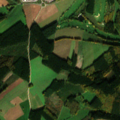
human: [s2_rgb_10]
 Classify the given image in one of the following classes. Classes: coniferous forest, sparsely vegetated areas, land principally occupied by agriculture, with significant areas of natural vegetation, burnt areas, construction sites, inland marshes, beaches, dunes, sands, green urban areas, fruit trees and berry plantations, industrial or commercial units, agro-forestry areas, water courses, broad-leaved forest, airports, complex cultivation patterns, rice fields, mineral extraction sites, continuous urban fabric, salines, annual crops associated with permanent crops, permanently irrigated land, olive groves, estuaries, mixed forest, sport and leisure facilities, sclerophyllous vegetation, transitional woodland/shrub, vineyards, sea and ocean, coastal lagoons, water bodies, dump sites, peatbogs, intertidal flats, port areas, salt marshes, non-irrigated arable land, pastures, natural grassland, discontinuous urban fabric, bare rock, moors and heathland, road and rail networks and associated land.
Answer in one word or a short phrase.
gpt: industrial or commercial units, sport and leisure facilities, non-irrigated arable land, complex cultivation patterns, coniferous forest, mixed forest